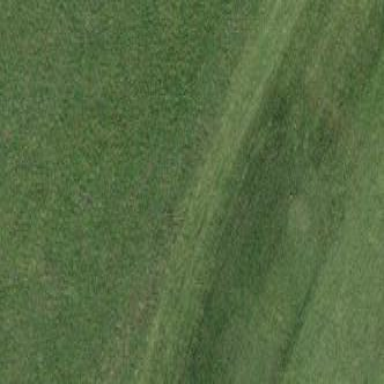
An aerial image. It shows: Golf tee on grass surface.